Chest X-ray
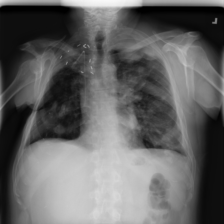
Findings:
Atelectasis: negative
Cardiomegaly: negative
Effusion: positive
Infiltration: negative
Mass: negative
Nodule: positive
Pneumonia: negative
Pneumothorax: negative
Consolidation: negative
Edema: negative
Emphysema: negative
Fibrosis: negative
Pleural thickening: positive
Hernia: negative